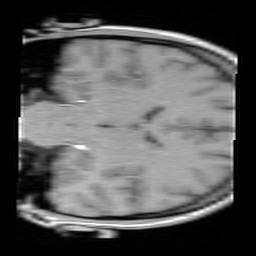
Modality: FLASH
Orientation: coronal
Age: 28
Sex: female
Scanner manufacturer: siemens
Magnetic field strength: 3 T
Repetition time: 0.245 s
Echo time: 0.0026 s